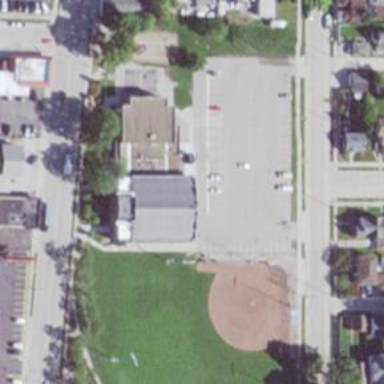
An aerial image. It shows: Community center.